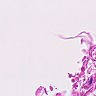
Metastatic tissue present: no